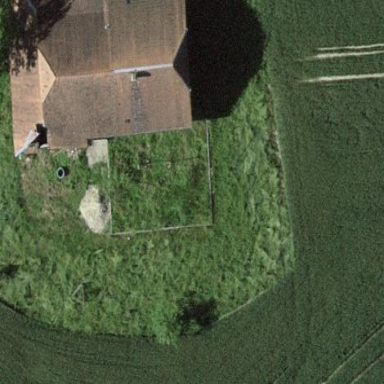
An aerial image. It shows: Farm building.